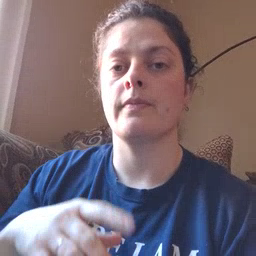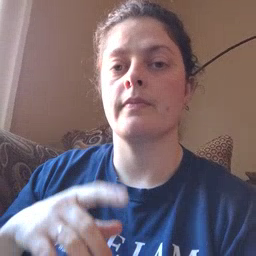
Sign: farm